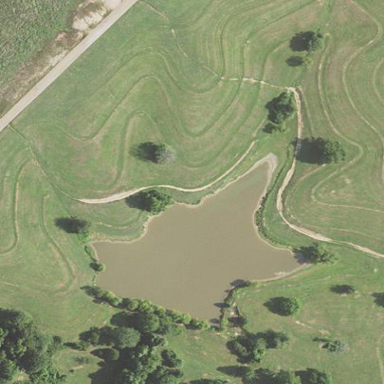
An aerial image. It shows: Pond surrounded by natural water.